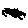
Label: smiley face